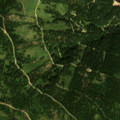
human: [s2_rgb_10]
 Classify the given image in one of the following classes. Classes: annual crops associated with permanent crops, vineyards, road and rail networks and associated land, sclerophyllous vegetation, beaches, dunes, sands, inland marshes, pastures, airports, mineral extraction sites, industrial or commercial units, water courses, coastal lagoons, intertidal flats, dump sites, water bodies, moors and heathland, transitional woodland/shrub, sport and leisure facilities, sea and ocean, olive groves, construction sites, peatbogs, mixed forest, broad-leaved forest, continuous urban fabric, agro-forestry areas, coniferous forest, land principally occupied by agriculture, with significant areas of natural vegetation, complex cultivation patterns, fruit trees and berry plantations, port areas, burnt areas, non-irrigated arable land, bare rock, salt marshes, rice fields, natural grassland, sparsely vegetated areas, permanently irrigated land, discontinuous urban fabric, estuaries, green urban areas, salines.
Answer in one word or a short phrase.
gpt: coniferous forest, natural grassland, transitional woodland/shrub